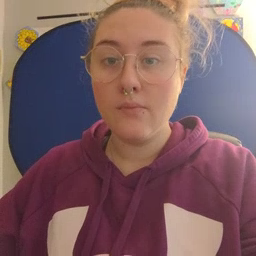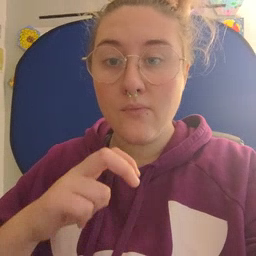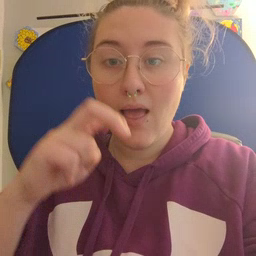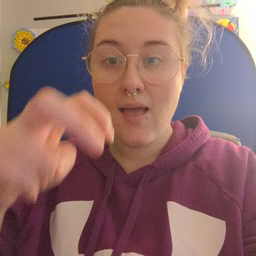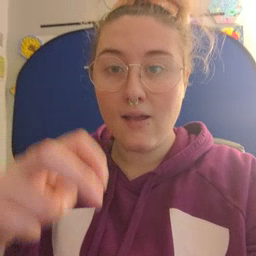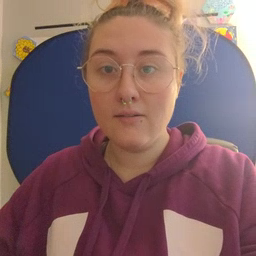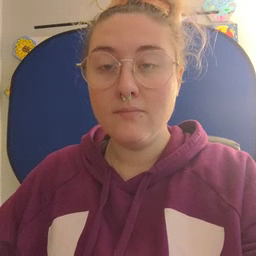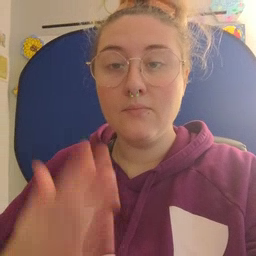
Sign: ride